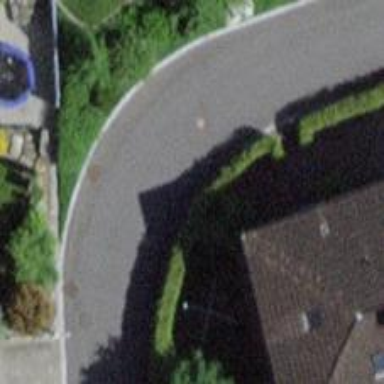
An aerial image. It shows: Asphalt road in residential area.